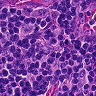
Metastatic tissue present: no